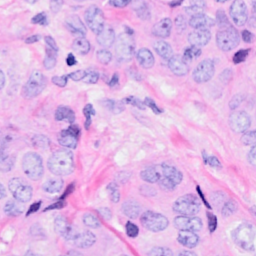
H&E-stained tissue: Breast